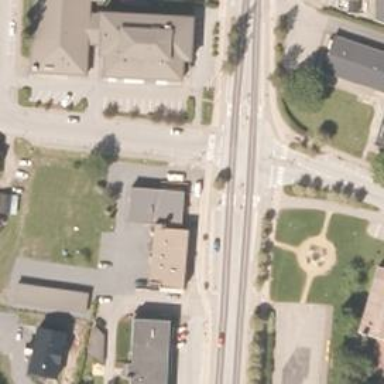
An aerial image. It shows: Crossing on the road.